Question: I have three tables in my entity model of my database:

I can add category more than one to a post. So tables are many to many.
I can add new a post with more then one category. There are no problem.
'CreatePost' action:
'''
[HttpPost]
public ActionResult CreatePost(Post post, int[] categories)
{
post.CreatedDate = DateTime.Now;
foreach (var category in categories)
{
post.Categories.Add(db.Categories.Find(category));
}
db.Posts.Add(post);
db.SaveChanges();
// Get categories from ListBox
ViewData["Categories"] = new MultiSelectList(db.Categories.Select(c => new CategoryViewModel()
{
CategoryId = c.CategoryId,
CategoryName = c.Name
}), "CategoryId", "CategoryName");
return View(post);
}
'''
But I can't update categories from post. I can't get error but it is not working.
'EditPost':
'''
[HttpPost, ActionName("EditPost"), ValidateInput(false)]
public ActionResult EditPost(Post post, int[] categories)
{
ViewData["Categories"] = new MultiSelectList(db.Categories.Select(c => new CategoryViewModel()
{
CategoryId = c.CategoryId,
CategoryName = c.Name
}), "CategoryId", "CategoryName");
post.CreatedDate = DateTime.Now;
// Clear all categories.
post.Categories.Clear();
foreach (var category in categories)
{
// Add new categories.
post.Categories.Add(db.Categories.Find(category));
}
db.Entry(post).State = EntityState.Modified;
db.SaveChanges();
return RedirectToAction("Posts");
}
'''
Categories are not updated when I edit a posting. I don't get any error. How can I do that? Help please..
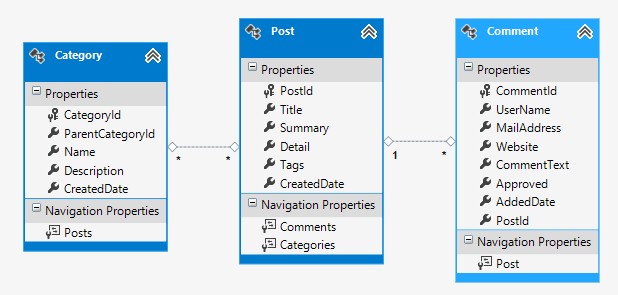
Answer: The reason is that 'post.Categories' must be loaded before EF can track changes to it.
'''
db.Entry(post).State = EntityState.Modified; // Also attaches post to the context
db.Entry(post).Collection(p => p.Categories).Load();
// Clear all categories.
post.Categories.Clear();
// and so on
'''
By the way, are you sure of 'post.CreatedDate = DateTime.Now;' while the post is updated and not created?